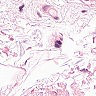
Metastatic tissue present: no